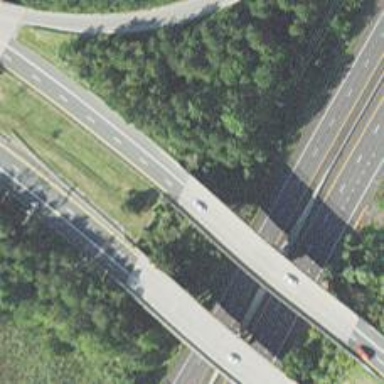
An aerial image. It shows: Bridge over trunk highway expressway.